Question: I have a table, in joomla I'm getting the following data:

'''
1. fc kln - vfl wolfsburg
germany 1. bundesliga
'''
so I created a test page, I set up the header as utf-8, and everything was fine, I received the wanted data:
'''
Array
(
[0] => Array
(
[id] => 4e36e64eb34d2
[team1] => 1. FC Koln
[team2] => VFL Wolfsburg
[league] => Germany 1. Bundesliga
[sport] => Soccer
[time] => 2011-08-06 15:30:00
)
)
'''
I also check the joomla header and it's contains the charset:
'''
<meta http-equiv="content-type" content="text/html; charset=utf-8" />
'''
What am I doing wrong?
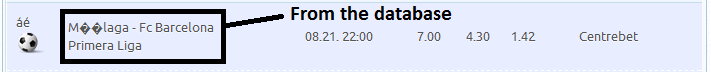
Answer: your database connection has to be set UTF8
> set the mysql connection charset in includes/database.php file at about line 102 (second line below)
'''
$this->_table_prefix = $table_prefix;
//@mysql_query("SET NAMES 'utf8'", $this->_resource); // THIS IS THE LINE TO UNCOMMENT
$this->_ticker = 0;
$this->_og = array();
'''
Ofcourse your data in table has to be utf-8, check this.
Other possibible thing to check is if your browser sees this page as utf8 (in firefox: View->character encoding)